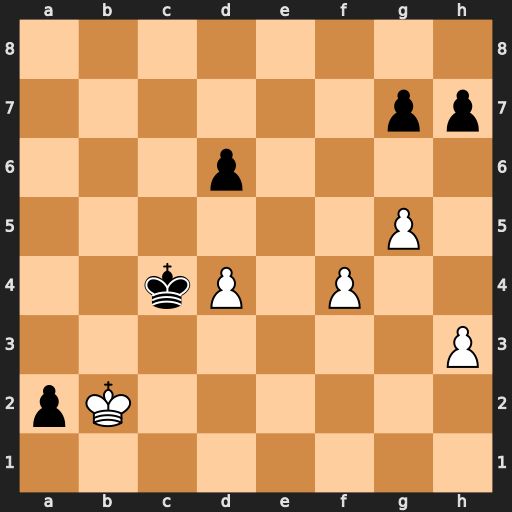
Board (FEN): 8/6pp/3p4/6P1/2kP1P2/7P/pK6/8
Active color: w
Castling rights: -
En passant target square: -
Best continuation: f5 a1=R Kxa1